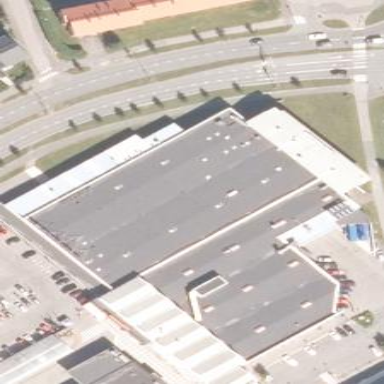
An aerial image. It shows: Retail building housing supermarket.